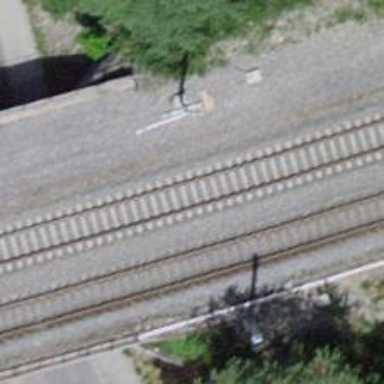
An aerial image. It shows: Bridge with single railway track electrified by contact line.